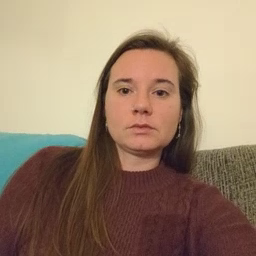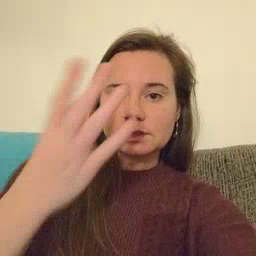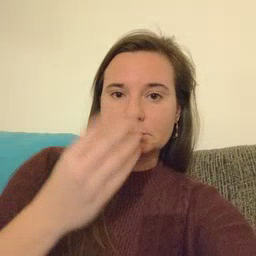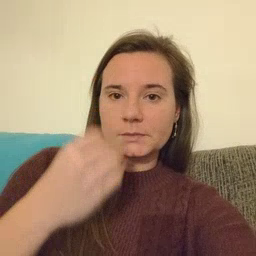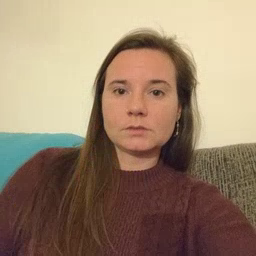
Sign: sleepy